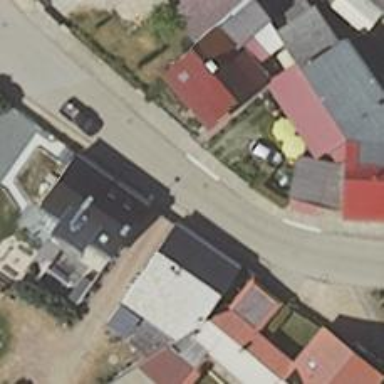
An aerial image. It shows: Living street.